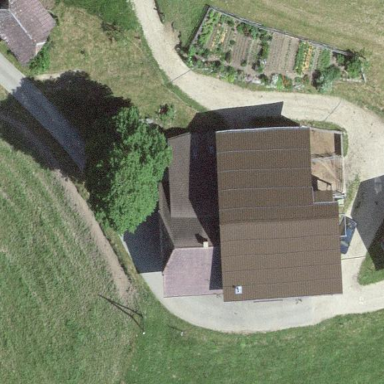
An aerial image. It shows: Farmyard area.